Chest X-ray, PA view. Patient: 38 years old, sex F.
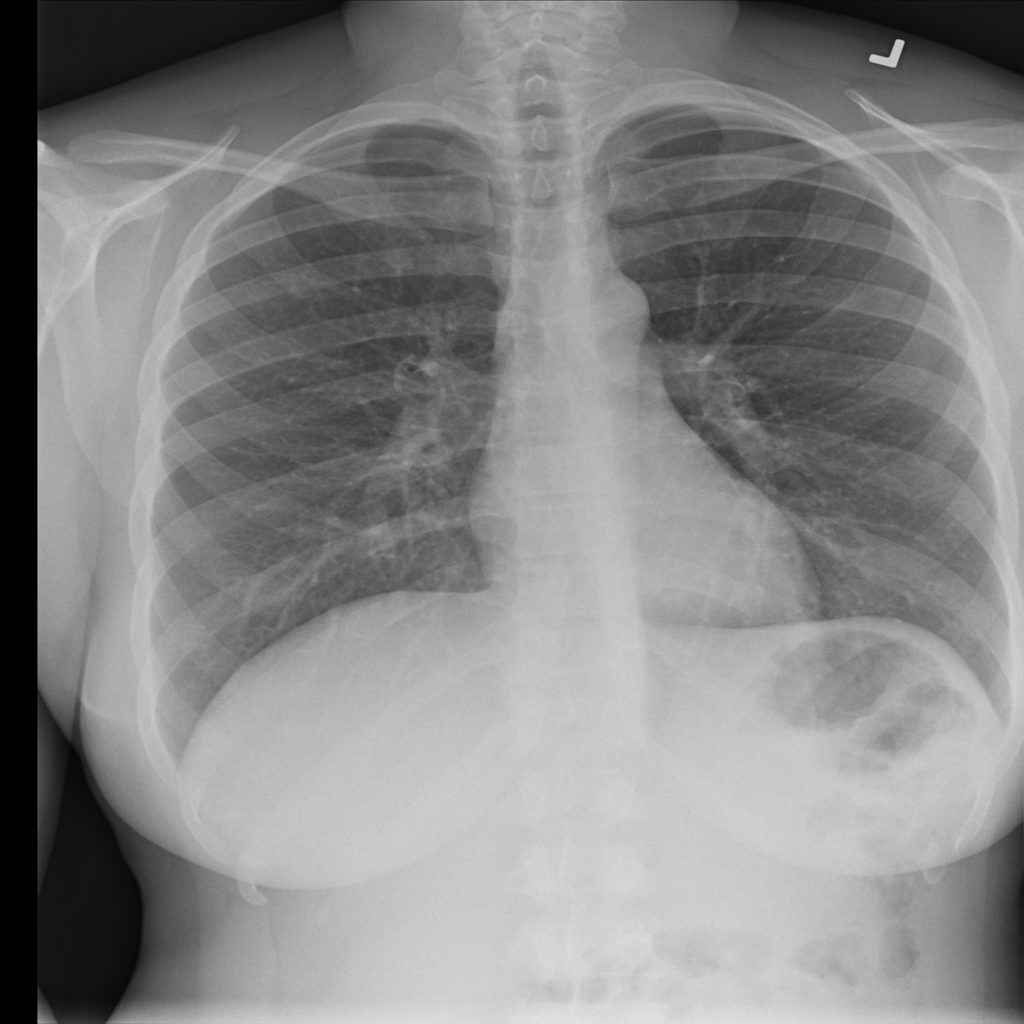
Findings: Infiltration